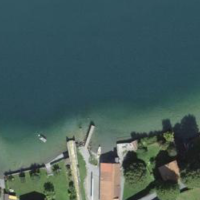
EUNIS habitat code: 14
Species observed at this site:
Anas platyrhynchos
Cygnus olor